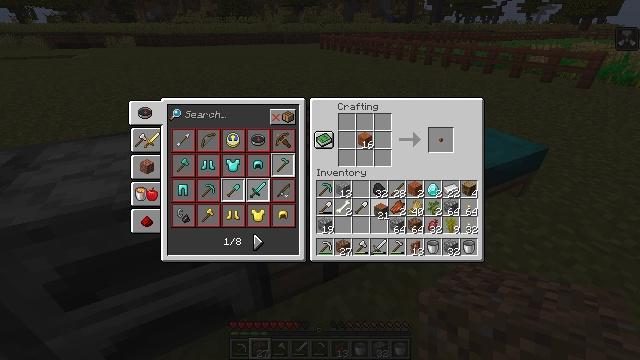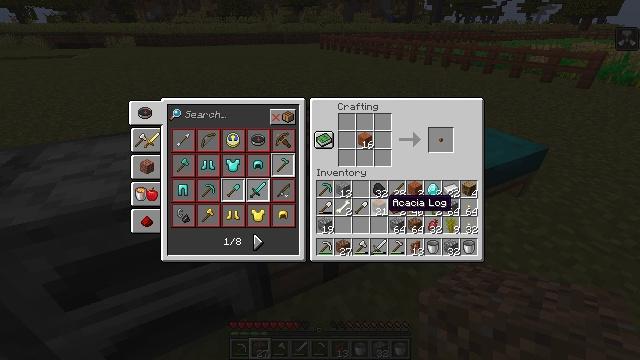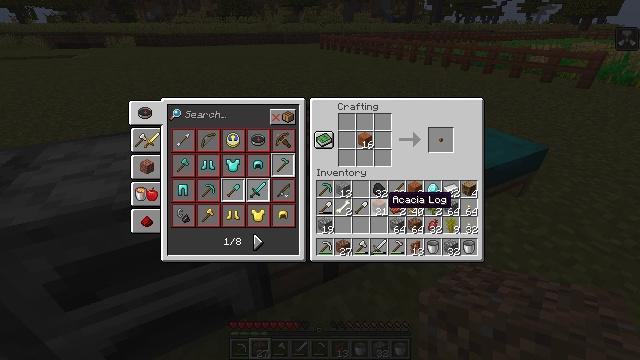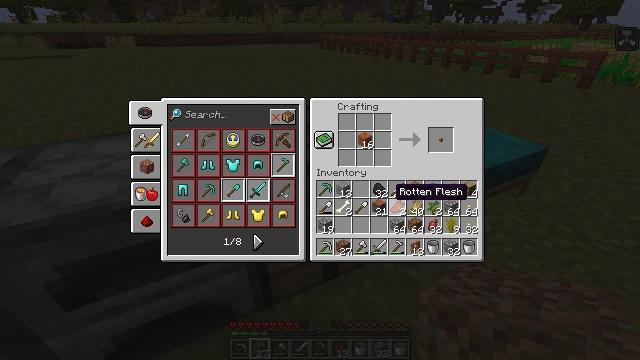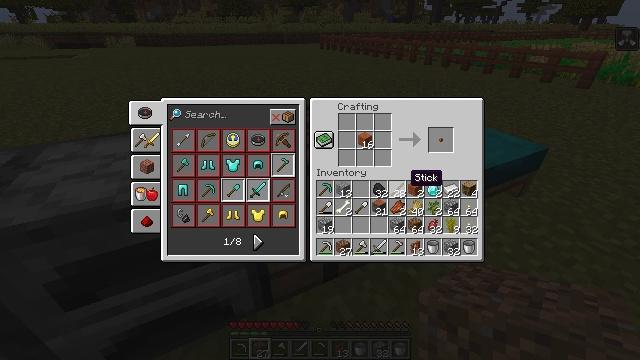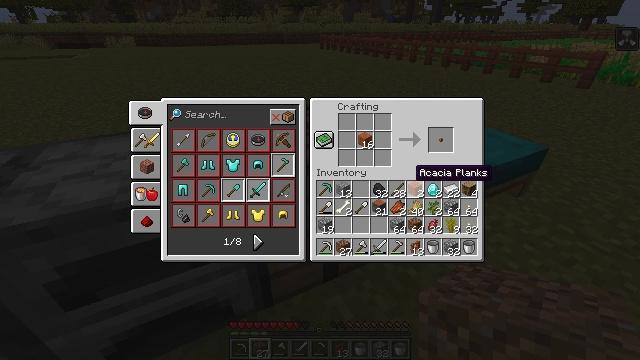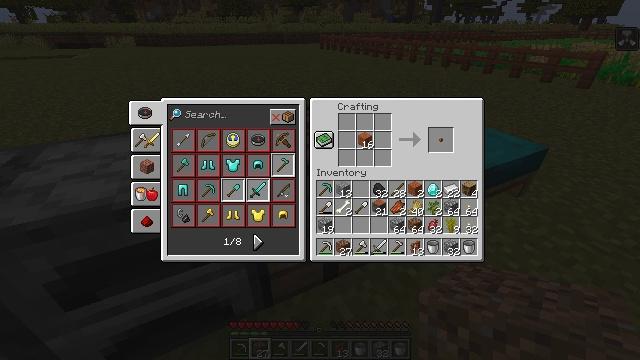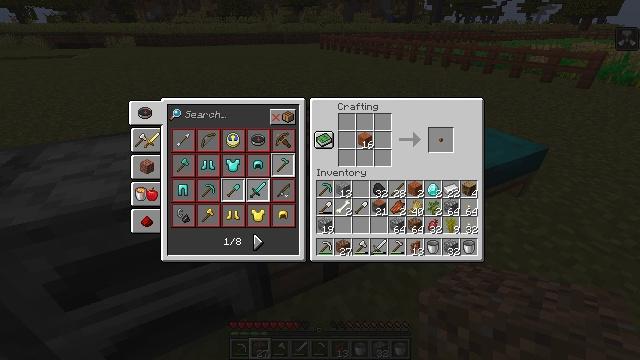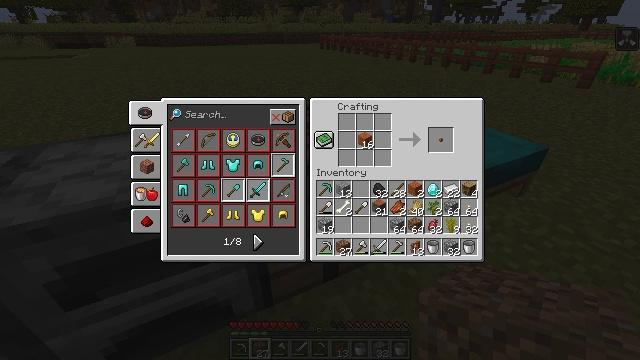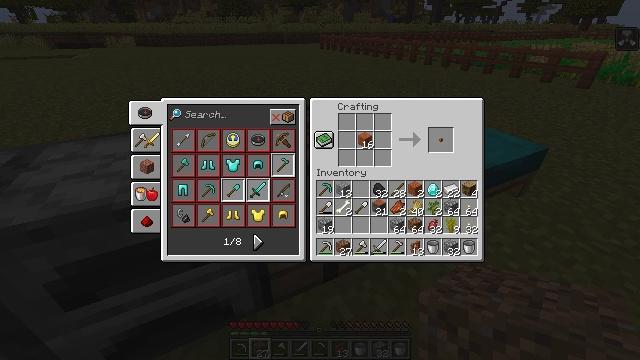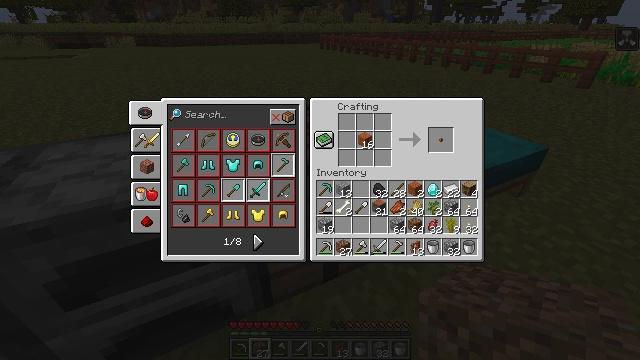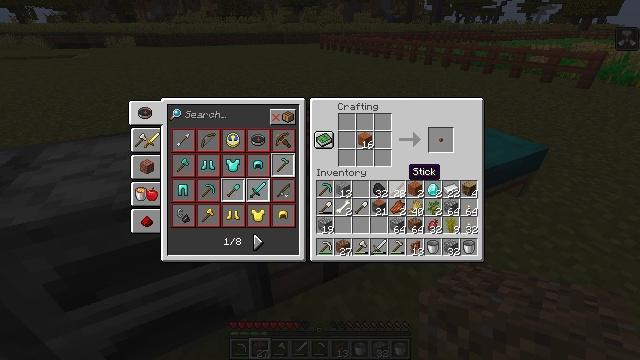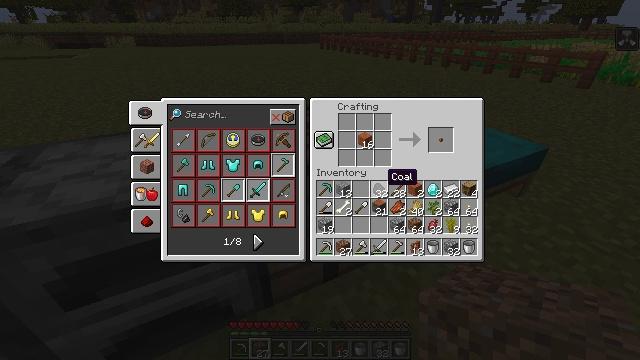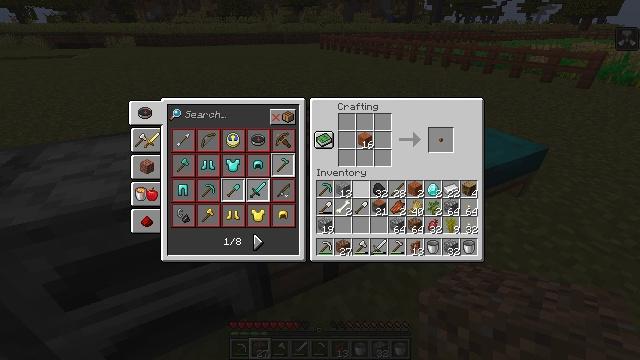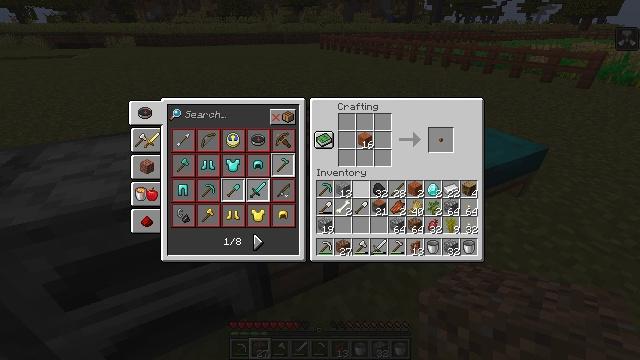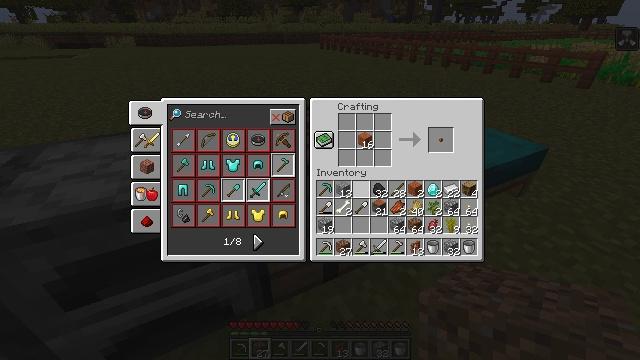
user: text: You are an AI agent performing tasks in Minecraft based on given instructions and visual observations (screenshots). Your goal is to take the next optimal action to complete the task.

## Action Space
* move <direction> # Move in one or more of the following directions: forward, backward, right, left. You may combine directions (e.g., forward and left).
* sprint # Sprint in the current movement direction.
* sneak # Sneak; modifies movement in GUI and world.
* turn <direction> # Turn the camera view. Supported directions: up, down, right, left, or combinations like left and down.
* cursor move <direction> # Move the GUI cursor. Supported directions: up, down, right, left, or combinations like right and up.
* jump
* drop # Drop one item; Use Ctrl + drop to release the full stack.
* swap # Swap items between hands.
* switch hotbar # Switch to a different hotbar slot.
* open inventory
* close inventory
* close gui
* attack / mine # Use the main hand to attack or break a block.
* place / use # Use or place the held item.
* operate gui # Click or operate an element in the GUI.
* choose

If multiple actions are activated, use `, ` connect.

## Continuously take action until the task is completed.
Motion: motion action
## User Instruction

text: Create an acacia sign on the crafting table.
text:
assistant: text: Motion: no_op
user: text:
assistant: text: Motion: no_op
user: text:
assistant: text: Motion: cursor move up
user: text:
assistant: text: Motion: cursor move right and up
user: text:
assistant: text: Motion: no_op
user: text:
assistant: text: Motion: no_op
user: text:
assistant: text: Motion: no_op
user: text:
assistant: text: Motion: no_op
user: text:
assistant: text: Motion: no_op
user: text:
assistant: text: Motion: no_op
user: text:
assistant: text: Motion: no_op
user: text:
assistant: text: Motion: no_op
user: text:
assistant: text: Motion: cursor move left
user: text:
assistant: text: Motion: cursor move left
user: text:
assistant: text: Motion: cursor move left
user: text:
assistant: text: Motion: no_op
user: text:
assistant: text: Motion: no_op
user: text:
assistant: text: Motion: no_op
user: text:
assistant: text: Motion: no_op
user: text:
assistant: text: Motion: cursor move right
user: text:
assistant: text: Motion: cursor move right
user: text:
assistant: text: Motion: cursor move right
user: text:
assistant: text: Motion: no_op
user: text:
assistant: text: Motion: no_op
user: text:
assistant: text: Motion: no_op
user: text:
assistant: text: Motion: no_op
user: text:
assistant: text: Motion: no_op
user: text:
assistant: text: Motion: no_op
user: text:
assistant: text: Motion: no_op
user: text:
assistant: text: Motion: no_op